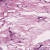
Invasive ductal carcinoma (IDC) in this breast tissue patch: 0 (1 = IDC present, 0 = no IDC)